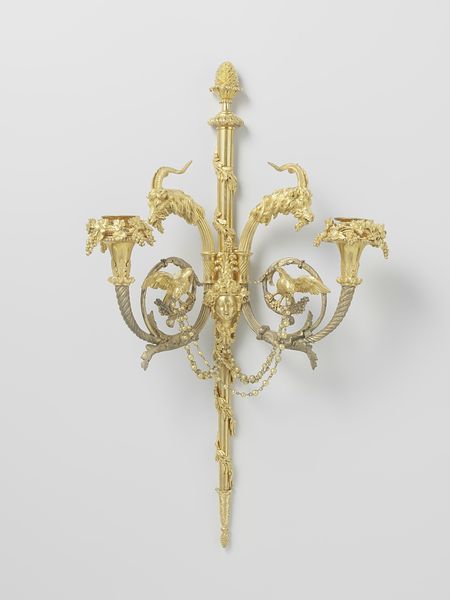
Titel: Wandarm van verguld brons met stafvormige stam met bladranken, granaatappels en vrouwenkop. Twee C-vormige gecanneleerde en getordeerde armen met ramskop en vogel.
Standort: Amsterdam
Institution: Rijksmuseum
Schlagwörter: kopf, köpfe, wand, gesicht, silber, vögel, gold, ranken, trauben, dekor, verzierung, kerzen, foto, ketten, kunst, kerzenhalter, kerzenleuchter, hörner, golden, prunk, bock, armleuchter, widder, kerz, slber, kerzhalter